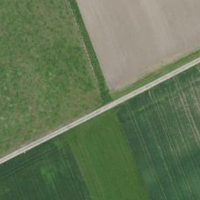
EUNIS habitat code: 52
Species observed at this site:
Nicandra physalodes